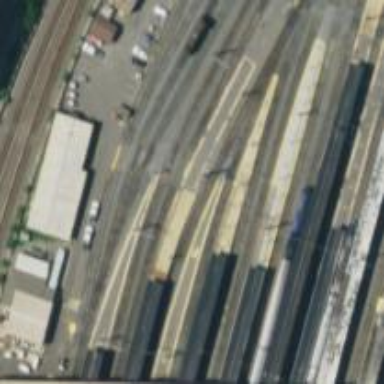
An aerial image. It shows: Railway track.